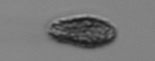
Label: Pseudochattonella_farcimen